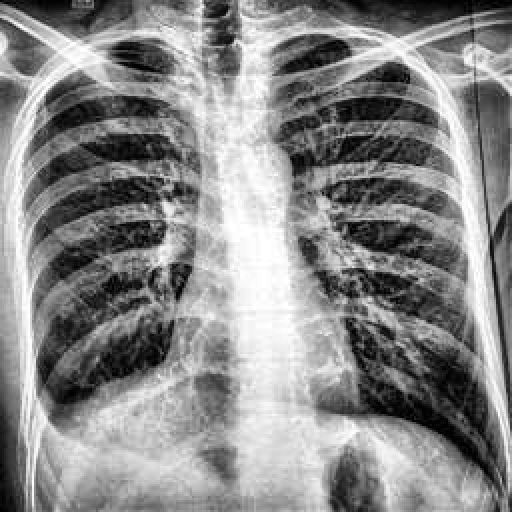
Finding: TUBERCULOSIS